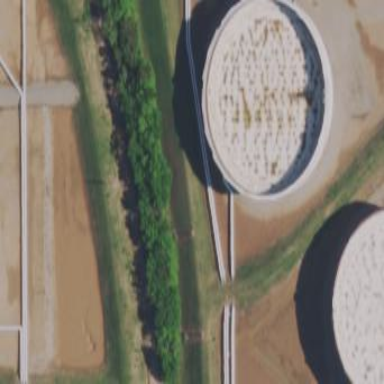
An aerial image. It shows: Storage tank that is man-made.